Question: '''
public void Clik(View view){
Calendar c = Calendar.getInstance();
long seconds = c.get(Calendar.SECOND);
TextView calenderTest = (TextView) findViewById(R.id.textView);
String myTime = (String) String.valueOf(calenderTest);
calenderTest.setText(myTime);
}
'''
This app uses a button to get the current time, puts it into a long, and displays it. However I am receiving an output I was not expecting.

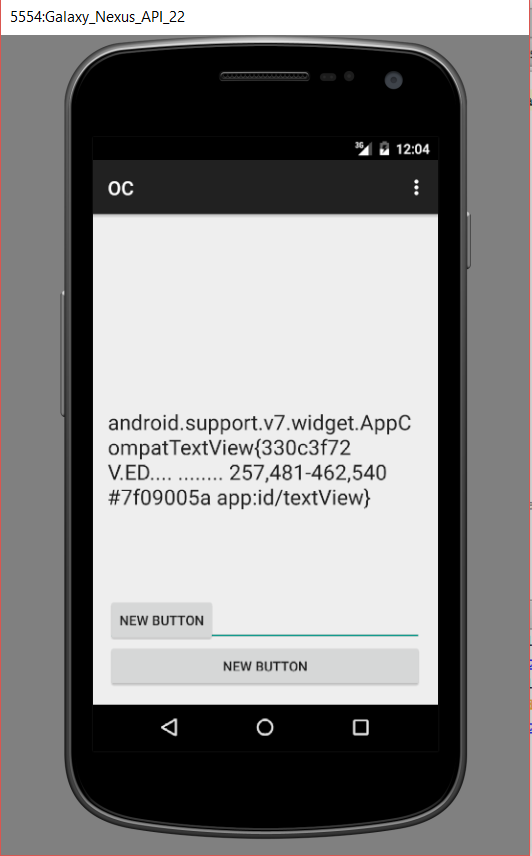
Answer: Did you mean to use? :)
'''
long seconds = c.get(Calendar.SECOND);
TextView calenderTest = (TextView) findViewById(R.id.textView);
String myTime = (String) String.valueOf(seconds);
calenderTest.setText(myTime);
'''